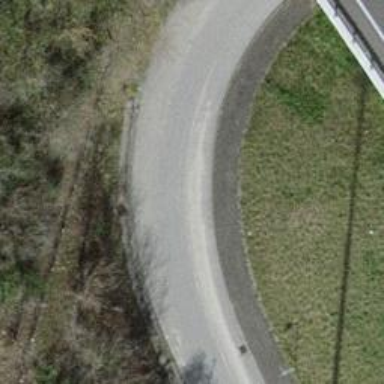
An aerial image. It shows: Primary link road with asphalt surface.